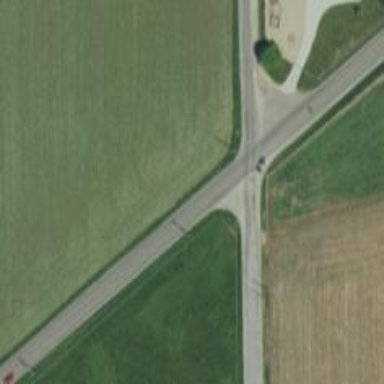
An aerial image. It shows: Road with stop sign.